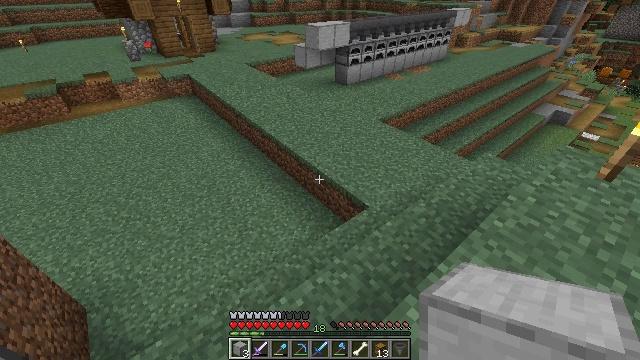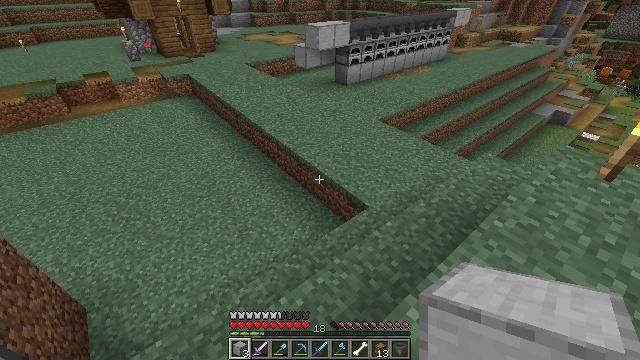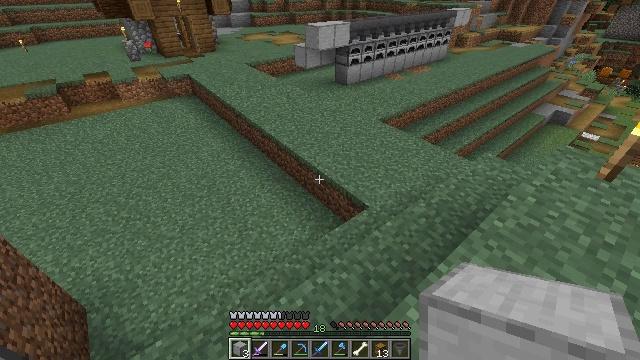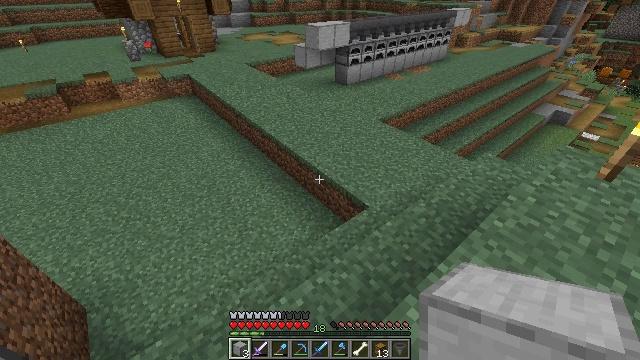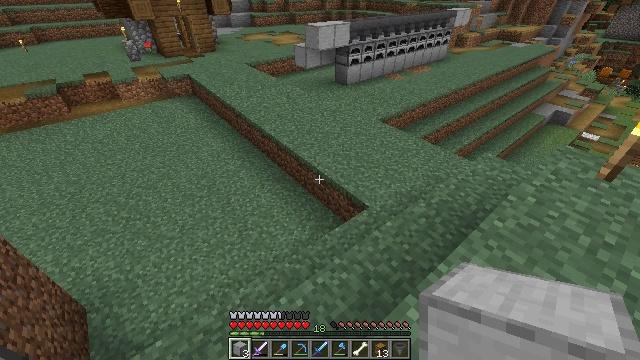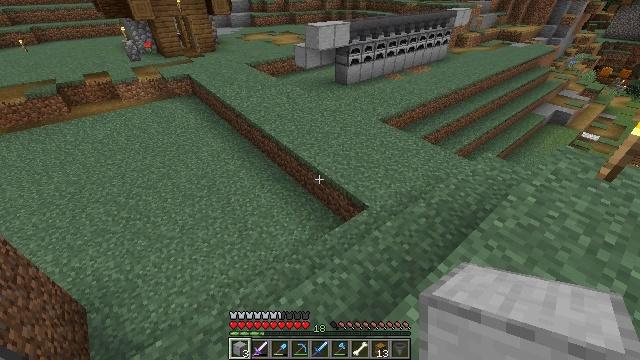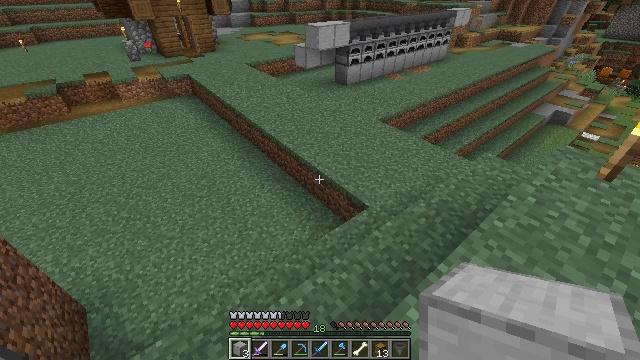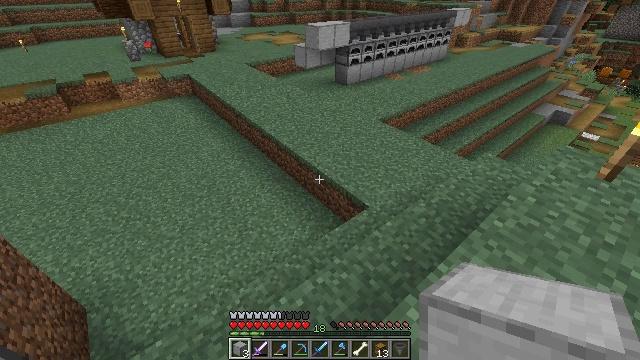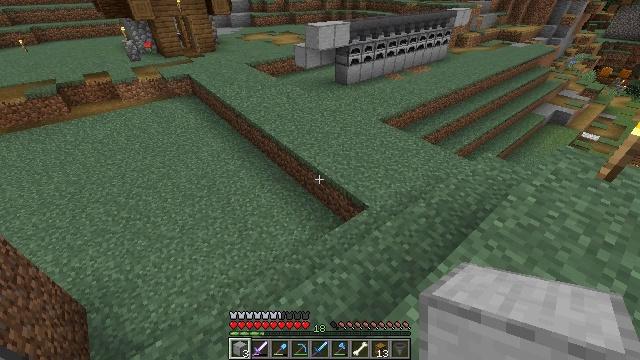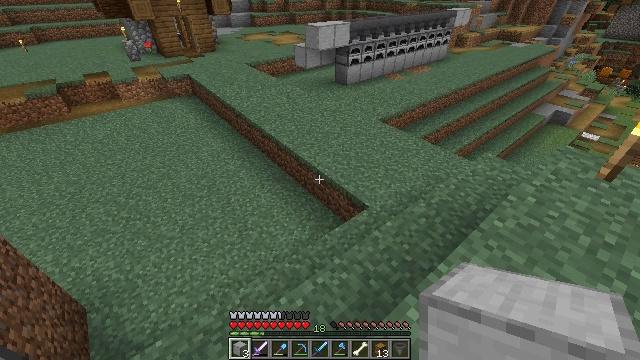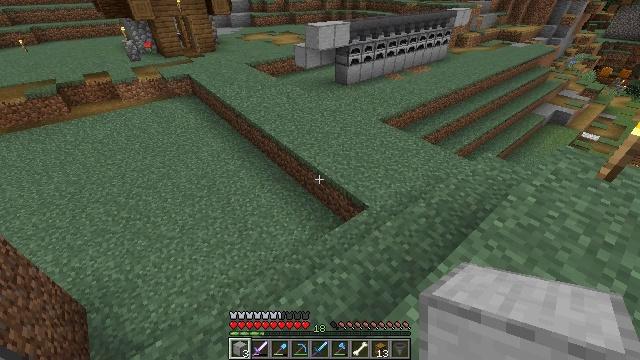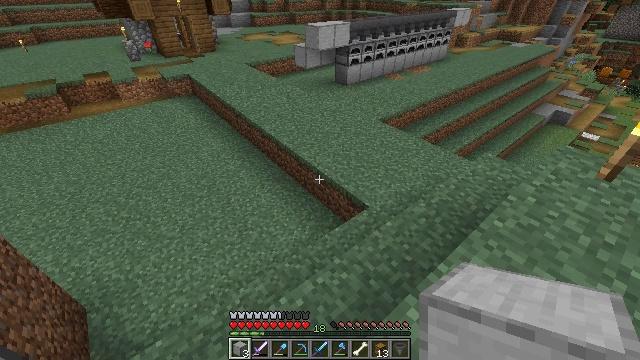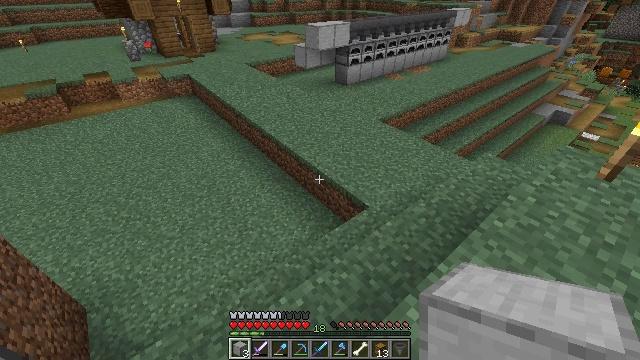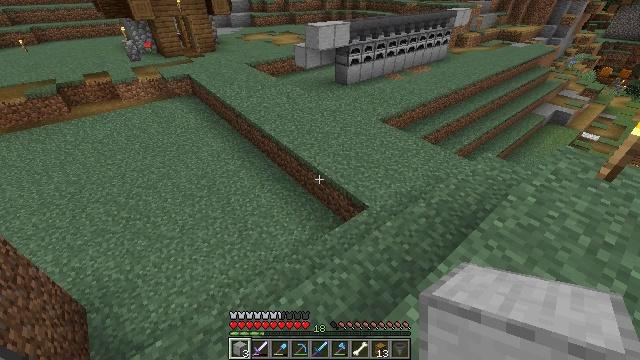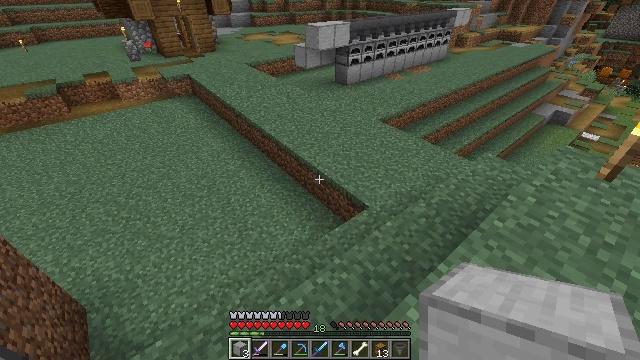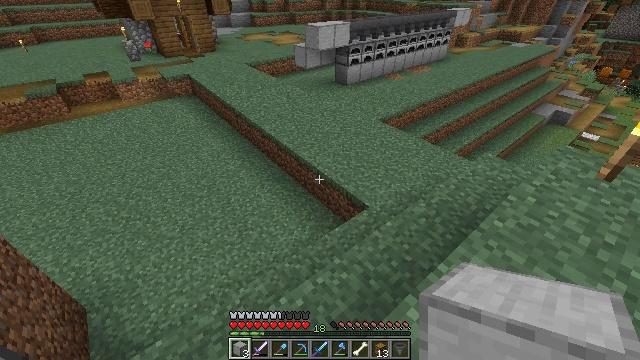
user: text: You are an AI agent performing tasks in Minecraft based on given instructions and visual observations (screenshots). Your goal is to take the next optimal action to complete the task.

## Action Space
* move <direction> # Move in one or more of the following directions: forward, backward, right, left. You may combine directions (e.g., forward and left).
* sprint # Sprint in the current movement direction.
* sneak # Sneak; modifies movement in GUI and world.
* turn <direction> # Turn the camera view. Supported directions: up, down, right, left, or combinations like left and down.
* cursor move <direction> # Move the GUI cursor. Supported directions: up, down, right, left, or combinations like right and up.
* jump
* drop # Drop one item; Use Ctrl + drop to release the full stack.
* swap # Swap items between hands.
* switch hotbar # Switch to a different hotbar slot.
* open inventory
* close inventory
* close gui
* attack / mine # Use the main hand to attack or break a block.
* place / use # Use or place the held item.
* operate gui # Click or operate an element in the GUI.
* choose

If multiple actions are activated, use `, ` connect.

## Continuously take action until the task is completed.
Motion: motion action
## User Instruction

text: Craft smooth stone in the furnace.
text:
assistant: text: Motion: no_op
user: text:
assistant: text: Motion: no_op
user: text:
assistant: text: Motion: no_op
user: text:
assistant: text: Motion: no_op
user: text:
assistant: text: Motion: no_op
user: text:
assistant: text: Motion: no_op
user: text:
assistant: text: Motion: no_op
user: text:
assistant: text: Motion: no_op
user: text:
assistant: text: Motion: no_op
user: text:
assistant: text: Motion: no_op
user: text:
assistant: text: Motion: no_op
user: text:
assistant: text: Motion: no_op
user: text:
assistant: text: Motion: no_op
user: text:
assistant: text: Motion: no_op
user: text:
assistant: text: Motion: no_op
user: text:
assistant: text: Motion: no_op
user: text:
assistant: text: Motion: no_op
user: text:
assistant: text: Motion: no_op
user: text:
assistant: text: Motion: no_op
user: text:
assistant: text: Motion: no_op
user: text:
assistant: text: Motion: no_op
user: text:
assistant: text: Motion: no_op
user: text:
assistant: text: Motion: no_op
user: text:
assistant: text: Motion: no_op
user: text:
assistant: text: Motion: no_op
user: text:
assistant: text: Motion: no_op
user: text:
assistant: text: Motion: no_op
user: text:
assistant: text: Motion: no_op
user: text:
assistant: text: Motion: no_op
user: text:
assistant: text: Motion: no_op